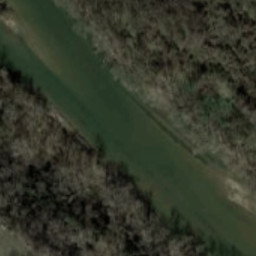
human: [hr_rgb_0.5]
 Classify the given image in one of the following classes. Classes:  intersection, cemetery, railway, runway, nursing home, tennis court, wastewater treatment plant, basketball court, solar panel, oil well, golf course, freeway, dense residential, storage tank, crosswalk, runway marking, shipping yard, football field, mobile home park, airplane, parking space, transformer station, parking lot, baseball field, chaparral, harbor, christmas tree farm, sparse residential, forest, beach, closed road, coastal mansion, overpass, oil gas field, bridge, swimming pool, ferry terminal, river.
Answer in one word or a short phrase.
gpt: river